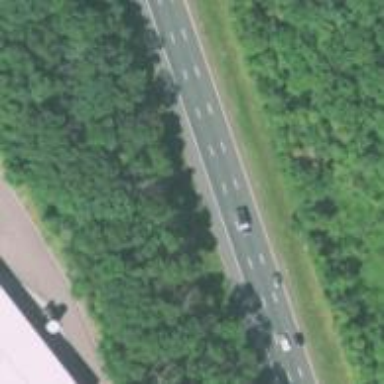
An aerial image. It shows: Asphalt motorway.